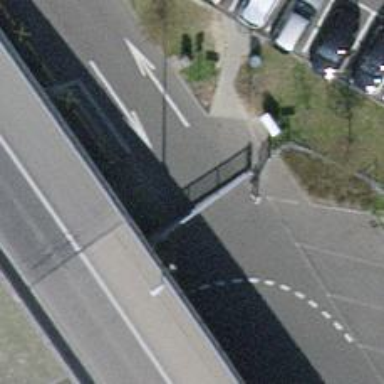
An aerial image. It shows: Gate.